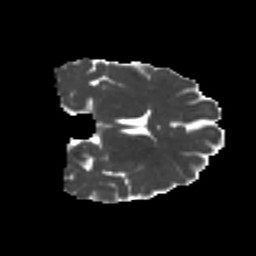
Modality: MD
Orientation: coronal
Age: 22
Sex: female
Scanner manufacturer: ge
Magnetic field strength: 3 T
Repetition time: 7.8 s
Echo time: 0.0606 s